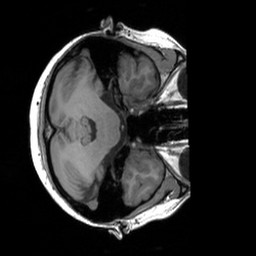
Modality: T1w
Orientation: axial
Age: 23
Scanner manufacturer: siemens
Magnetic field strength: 3 T
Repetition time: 1.9 s
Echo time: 0.00252 s